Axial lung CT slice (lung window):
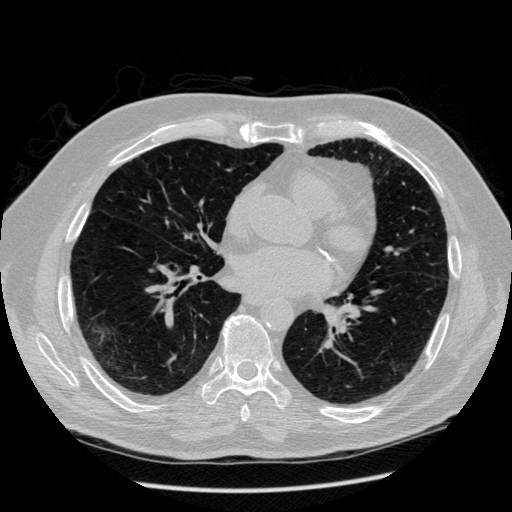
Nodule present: no